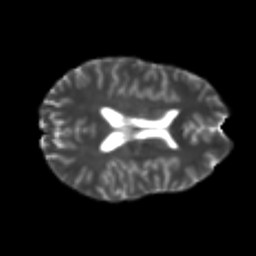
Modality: T2w
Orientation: axial
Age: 23
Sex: female
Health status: healthy
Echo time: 0.074 s